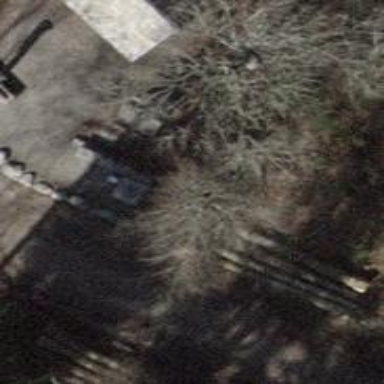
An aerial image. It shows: Picnic table located in leisure land area.